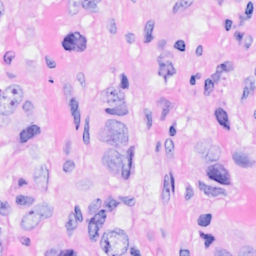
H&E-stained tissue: Breast